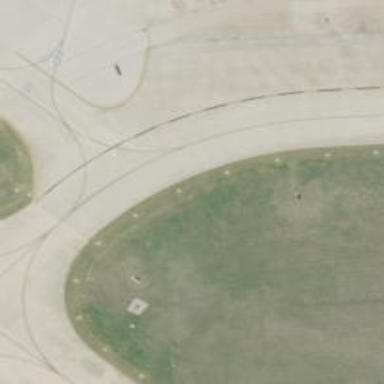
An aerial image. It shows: Image of taxiway at airport.